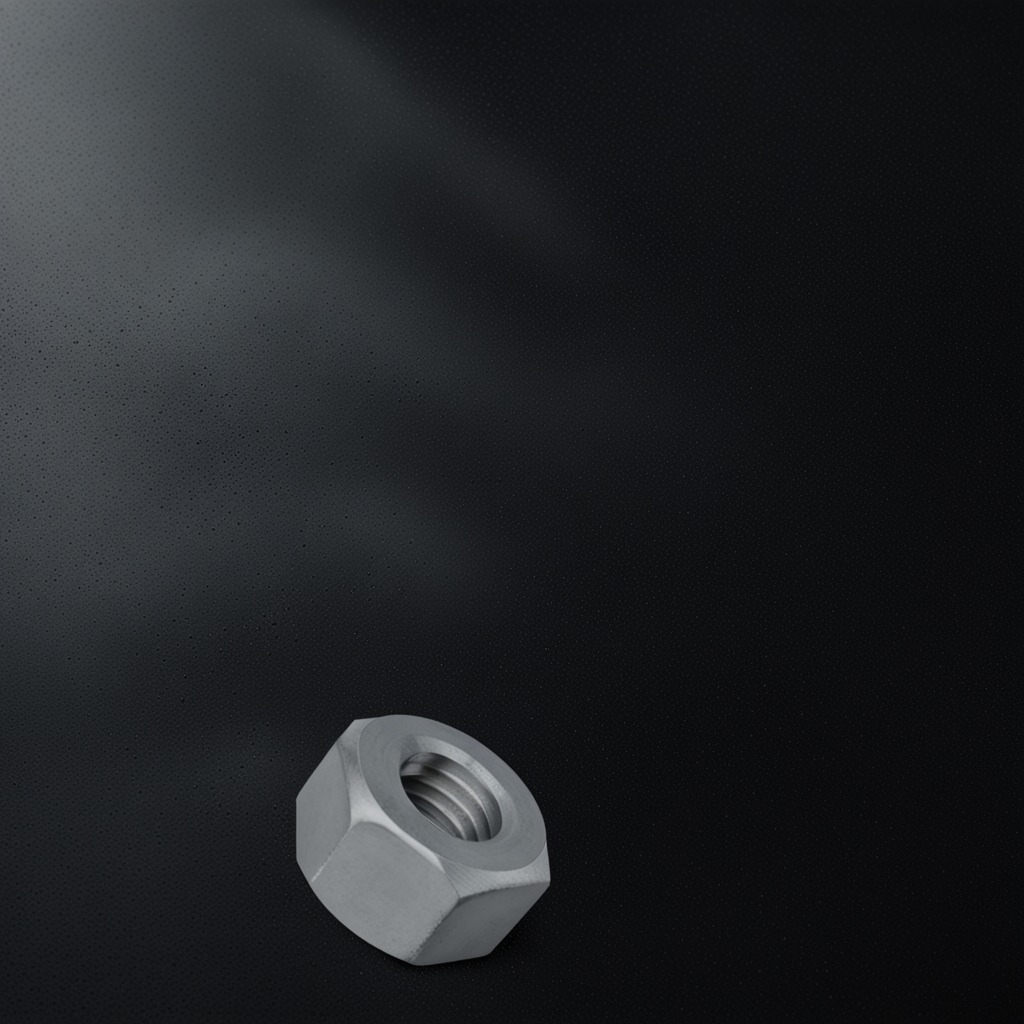
A metal nut is lying on the clean granite tabletop.